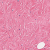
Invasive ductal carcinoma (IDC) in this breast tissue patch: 0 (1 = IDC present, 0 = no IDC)